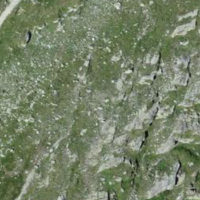
EUNIS habitat code: 26
Species observed at this site:
Vaccinium uliginosum